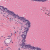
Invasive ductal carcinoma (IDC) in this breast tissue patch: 0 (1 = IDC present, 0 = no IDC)